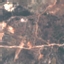
Land use / land cover: HerbaceousVegetation